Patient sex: M
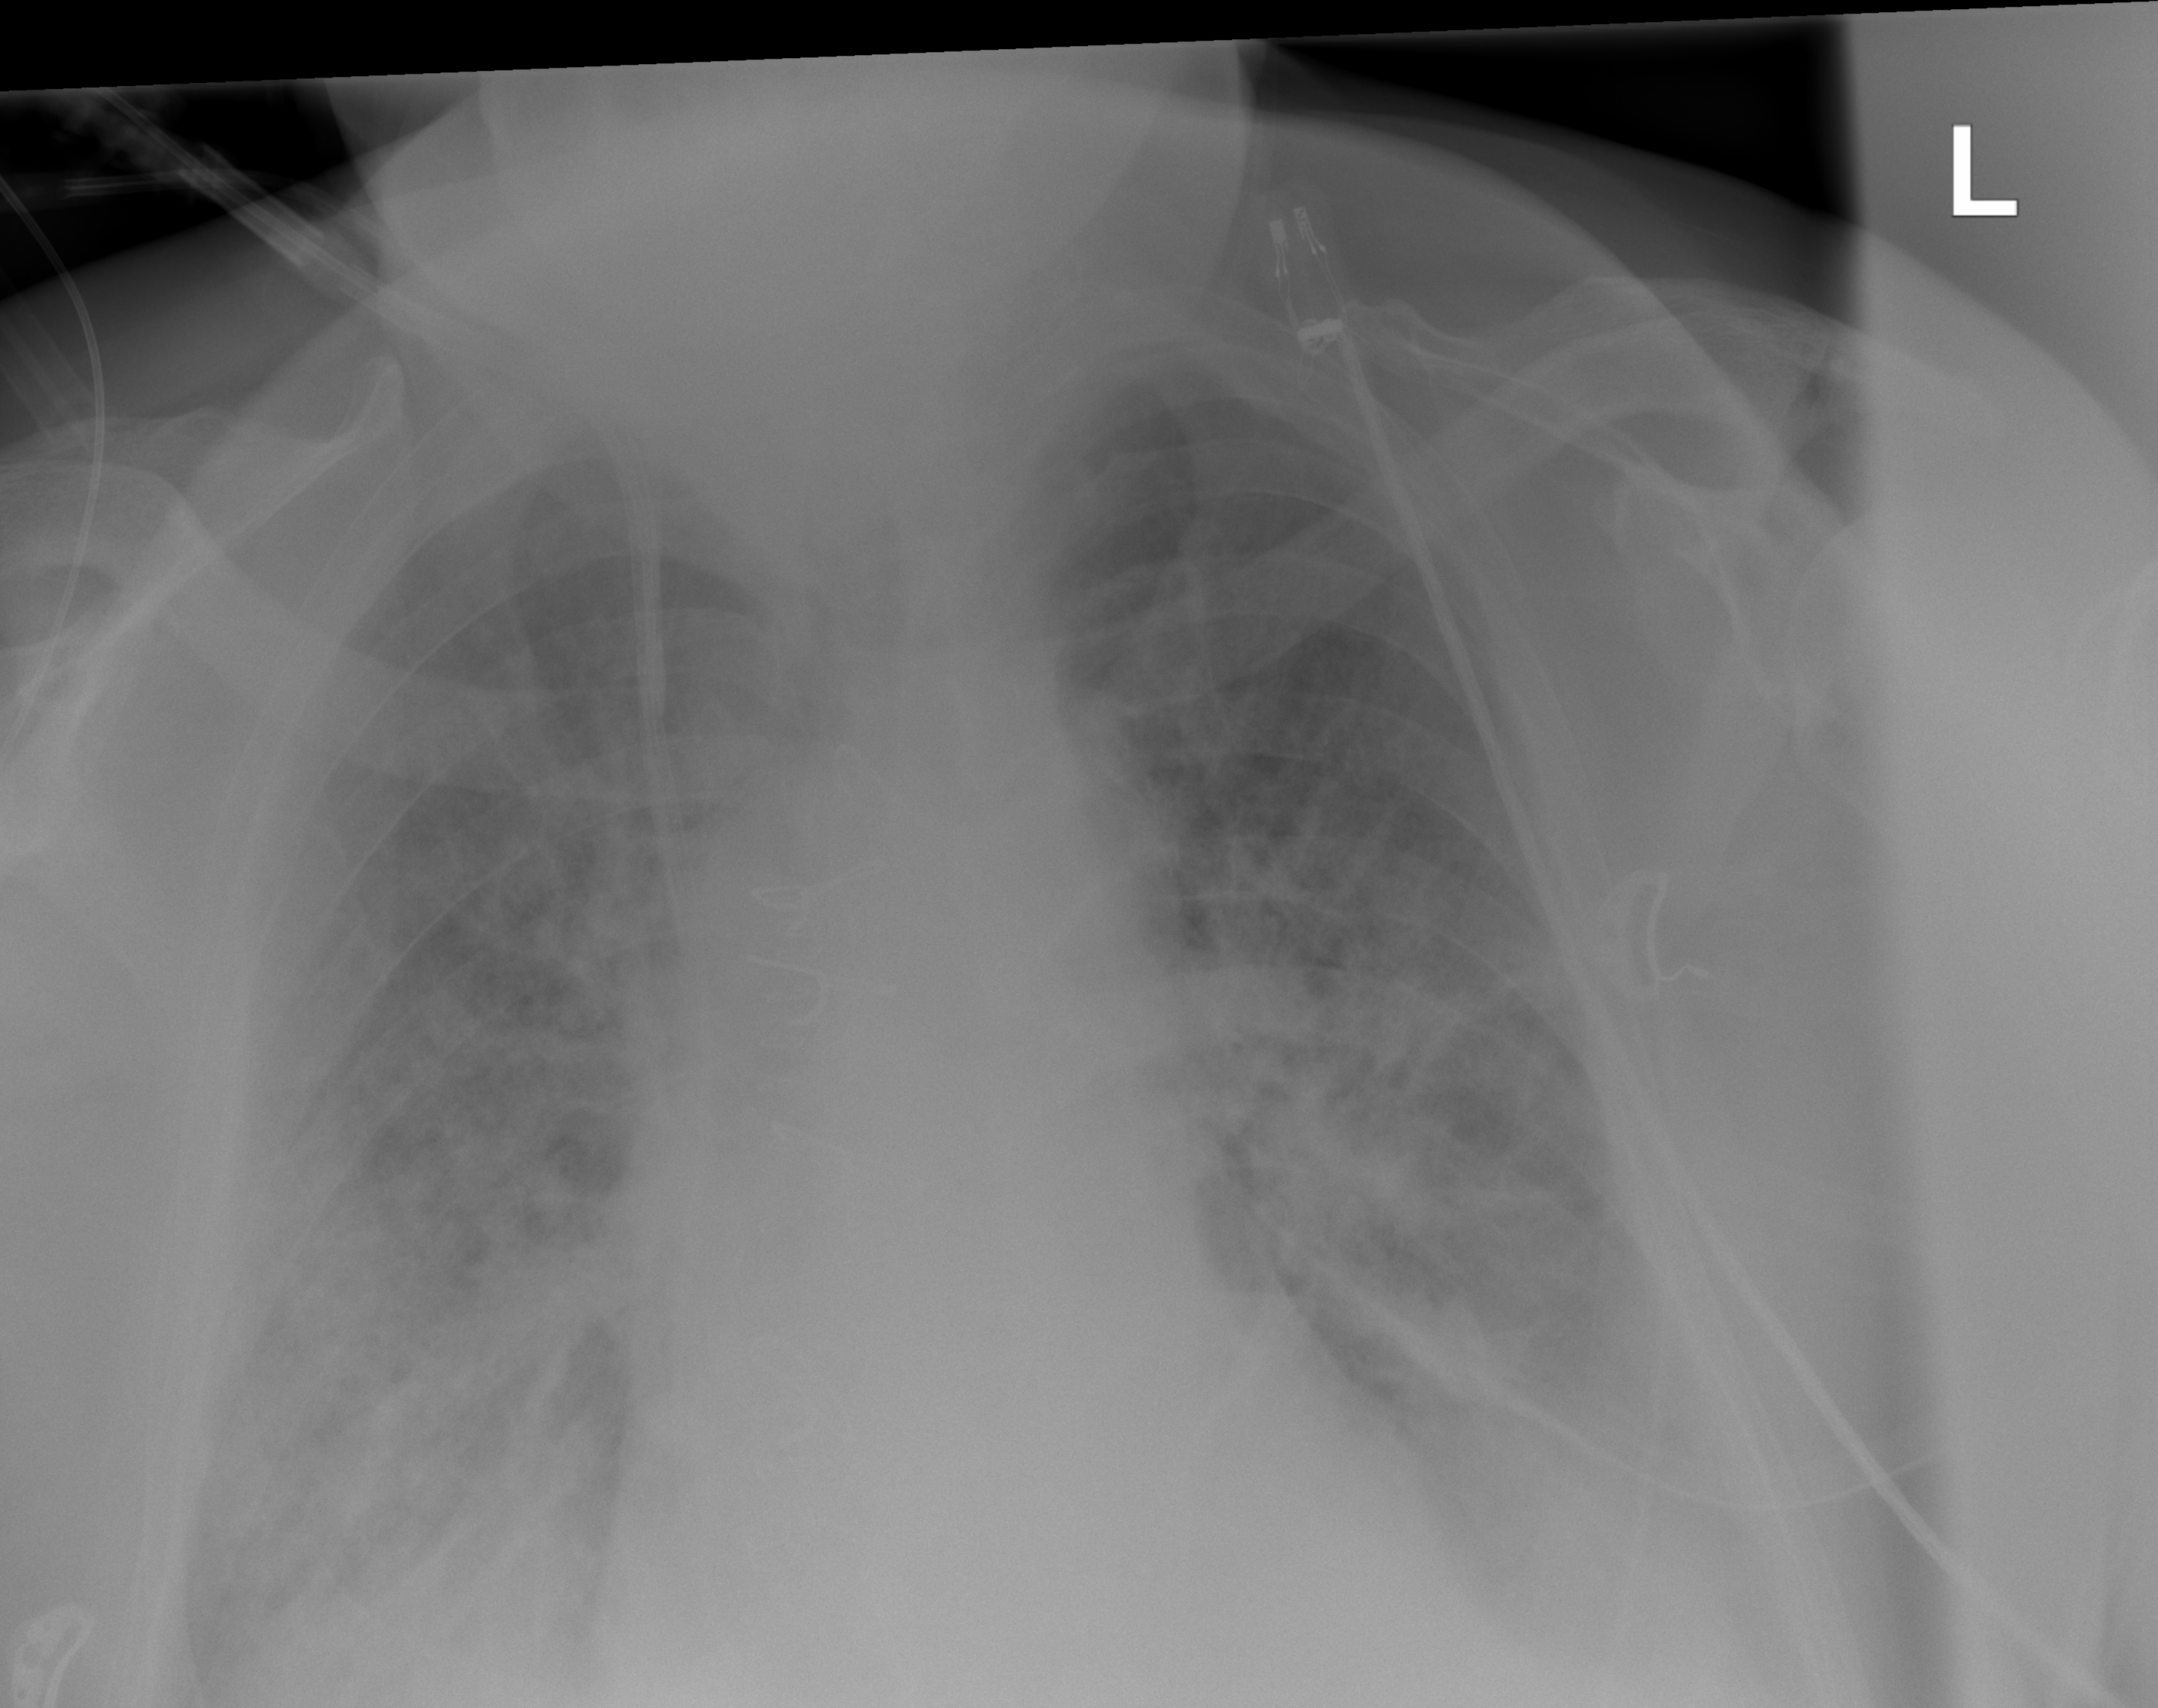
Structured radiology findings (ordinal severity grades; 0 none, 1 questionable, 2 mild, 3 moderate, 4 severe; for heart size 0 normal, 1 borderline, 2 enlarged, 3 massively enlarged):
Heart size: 0
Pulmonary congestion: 3
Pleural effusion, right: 0
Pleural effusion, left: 0
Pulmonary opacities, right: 2
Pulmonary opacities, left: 2
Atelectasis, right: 0
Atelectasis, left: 0